Field crop: maize
Growth stage: 2
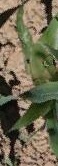
Species: maize